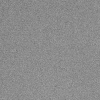
Atmospheric dust classification: dusty